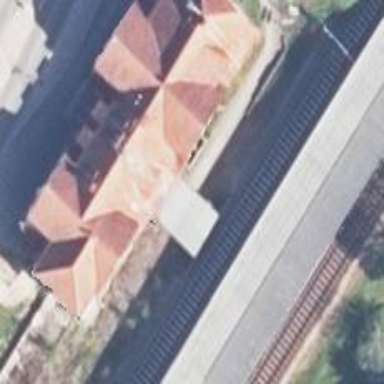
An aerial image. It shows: Railway station that also serves as public transport station.